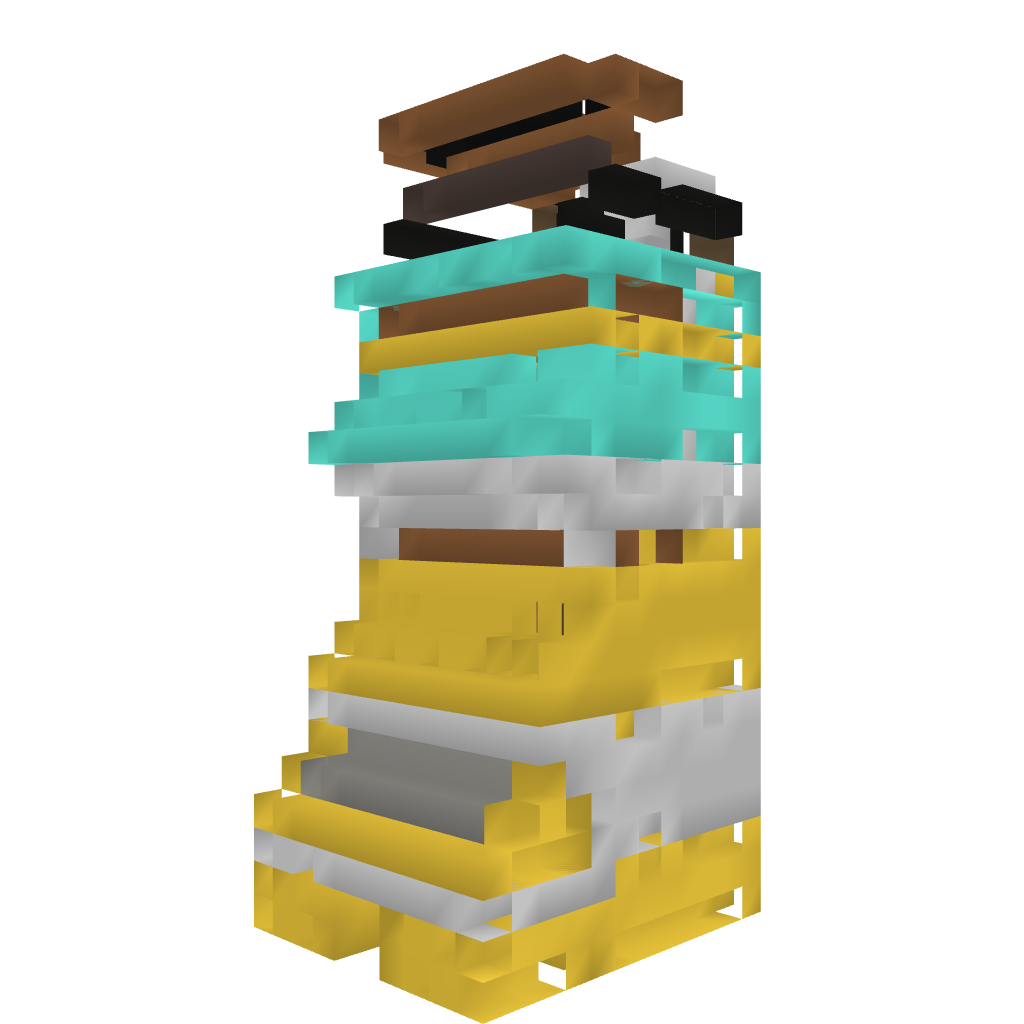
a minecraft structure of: Redstone Command Block Shop